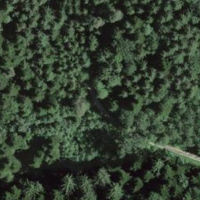
EUNIS habitat code: 43
Species observed at this site:
Prunus padus